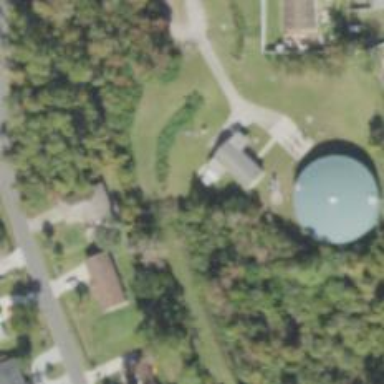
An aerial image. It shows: Water works facility.